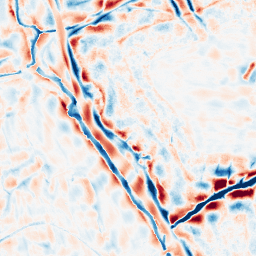
Category: wavelet
Decomposition family: wavelet_biorthogonal
Decomposition parameters: wavelet: bior3.5
level: 4
Upsampling method: quadratic
Upsampling parameters: scale: 8
Upsampling scale: 8